Aerial crown-view tile of a tropical tree (Barro Colorado Island, Panama), acquired 20240611:
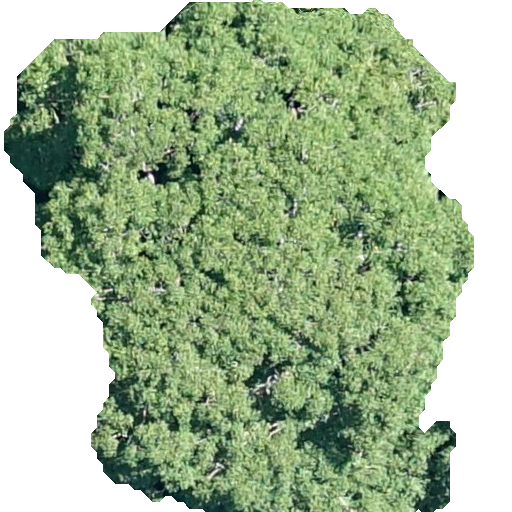
Species: Dipteryx oleifera
GBIF accepted scientific name: Dipteryx oleifera
Crown area: 294.148 m²